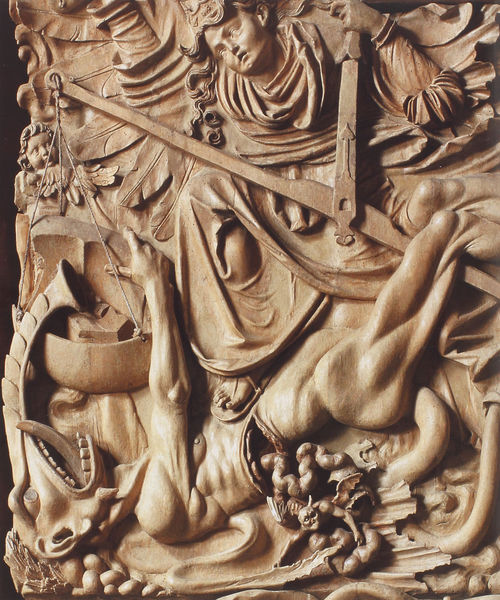
Titel: Hochaltar der Filialkirche St. Michael in Niederrotweil am Kaiserstuhl
Künstler: H. L. Meister
Standort: Niederrotweil am Kaiserstuhl, Filialkirche St. Michael (EU - D - BW)
Schlagwörter: flügel, fuß, hand, kampf, mann, wunde, see, ausschnitt, braun, holz, ohr, arm, falten, tod, ärmel, engel, putte, relief, holzschnitt, detail, junge, waage, antike, dämon, schnitzerei, sandale, gebiss, zähne, teufel, zunge, mythos, griechenland, erzengel, pfeil, ungeheuer, geschnitzt, michael, fratze, hades, unterwelt, untier, bestie, organe, darm, waagschale, recht, gedärm, därme, eingewide, seelenwaage